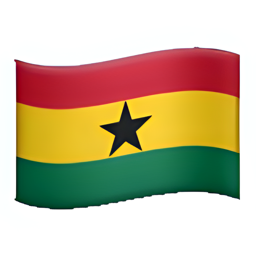
Name: flag for ghana
Emoji: 🇬🇭
Group: Flags
Sub-group: country-flag